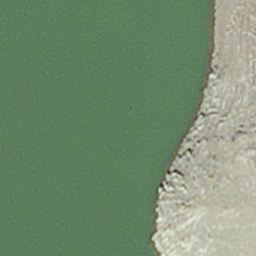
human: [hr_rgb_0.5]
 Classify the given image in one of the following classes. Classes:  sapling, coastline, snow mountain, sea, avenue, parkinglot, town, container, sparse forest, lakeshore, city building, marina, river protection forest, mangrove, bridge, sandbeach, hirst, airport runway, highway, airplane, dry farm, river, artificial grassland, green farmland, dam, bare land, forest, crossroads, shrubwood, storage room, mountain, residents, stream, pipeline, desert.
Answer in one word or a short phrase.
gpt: hirst